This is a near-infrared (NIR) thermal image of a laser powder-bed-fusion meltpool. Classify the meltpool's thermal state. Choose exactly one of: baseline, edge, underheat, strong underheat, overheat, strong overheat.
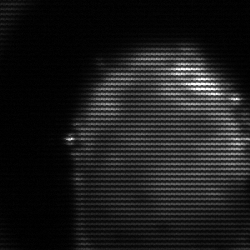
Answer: baseline